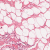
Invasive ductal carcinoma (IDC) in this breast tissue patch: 1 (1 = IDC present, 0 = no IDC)